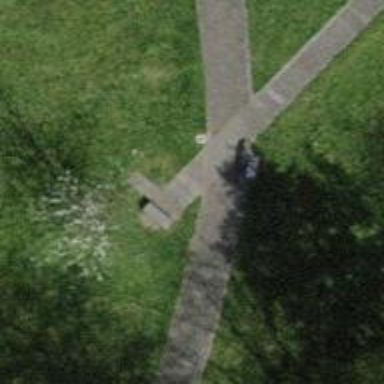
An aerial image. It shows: Footway made of concrete plates.